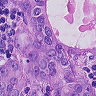
Metastatic tissue present: yes